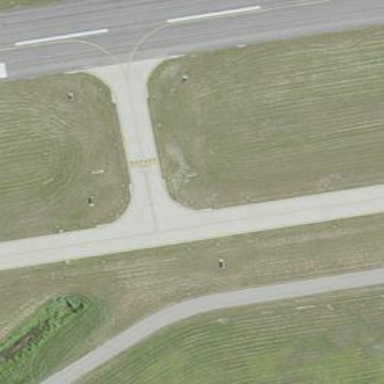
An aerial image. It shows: Image of taxiway at airport.